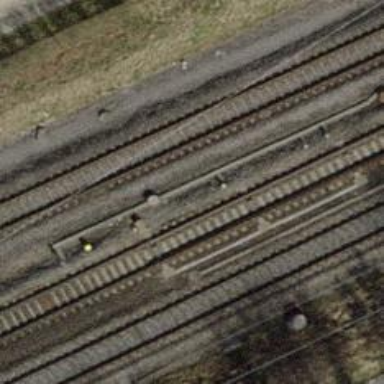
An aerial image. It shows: Railway switch.